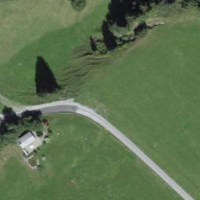
EUNIS habitat code: 24
Species observed at this site:
Galeopsis tetrahit